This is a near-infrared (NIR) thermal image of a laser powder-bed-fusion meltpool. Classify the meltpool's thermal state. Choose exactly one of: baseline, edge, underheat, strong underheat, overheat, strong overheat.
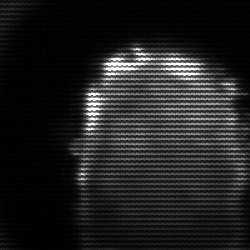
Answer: baseline